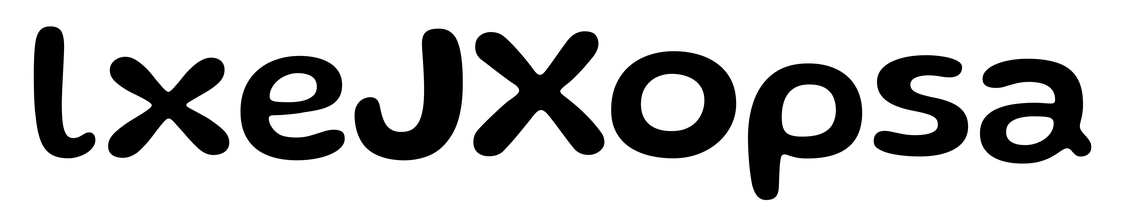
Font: Gluten_Medium